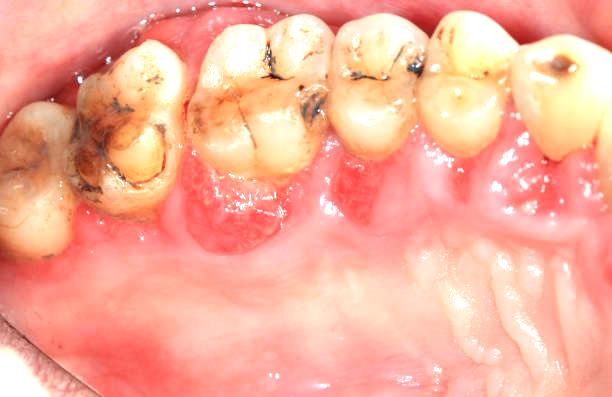
Condition: Calculus